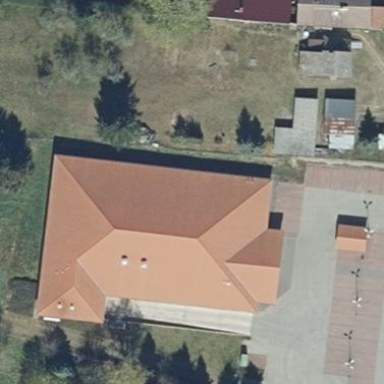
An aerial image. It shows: White building with hipped roof in red color. The roof orientation is along the building.